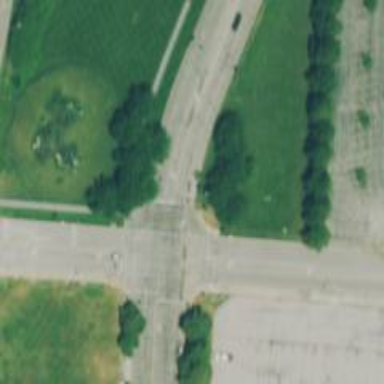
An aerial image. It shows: Dash road marking.